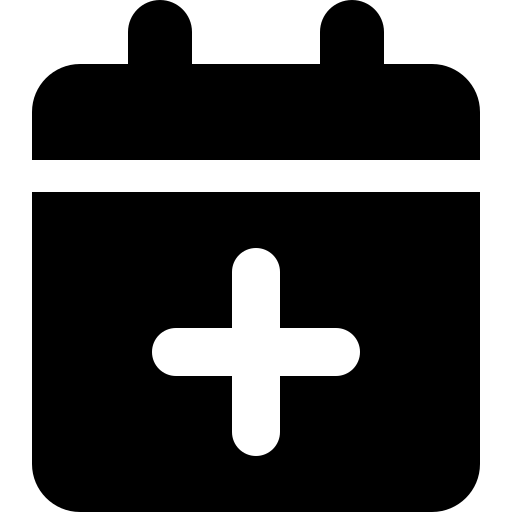
Tags: icon, FontAwesome, fa-icon, solid, calendar, plus